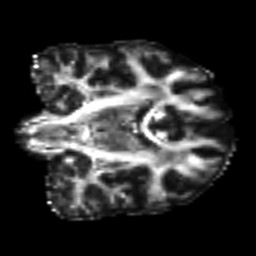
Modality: FA
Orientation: coronal
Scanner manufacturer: siemens
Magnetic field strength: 3 T
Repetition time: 7.8 s
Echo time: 0.09 s